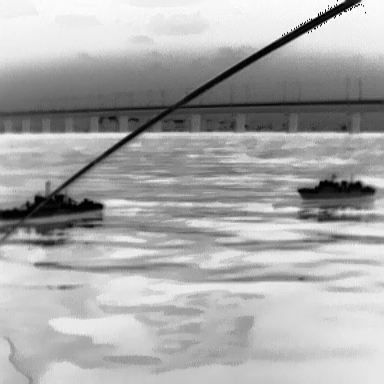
There are two warships in the infrared image.